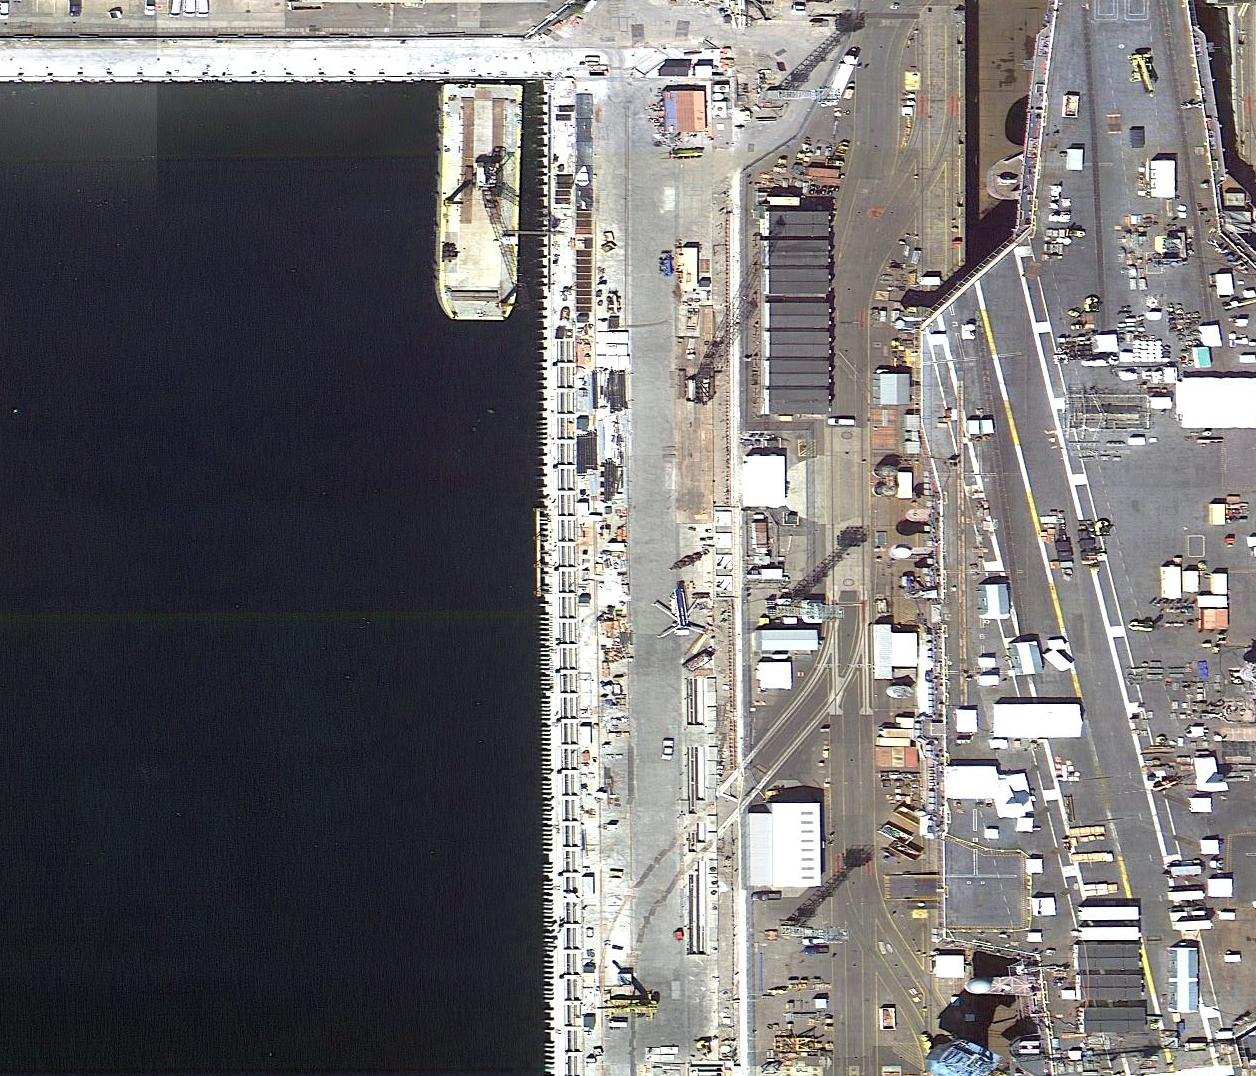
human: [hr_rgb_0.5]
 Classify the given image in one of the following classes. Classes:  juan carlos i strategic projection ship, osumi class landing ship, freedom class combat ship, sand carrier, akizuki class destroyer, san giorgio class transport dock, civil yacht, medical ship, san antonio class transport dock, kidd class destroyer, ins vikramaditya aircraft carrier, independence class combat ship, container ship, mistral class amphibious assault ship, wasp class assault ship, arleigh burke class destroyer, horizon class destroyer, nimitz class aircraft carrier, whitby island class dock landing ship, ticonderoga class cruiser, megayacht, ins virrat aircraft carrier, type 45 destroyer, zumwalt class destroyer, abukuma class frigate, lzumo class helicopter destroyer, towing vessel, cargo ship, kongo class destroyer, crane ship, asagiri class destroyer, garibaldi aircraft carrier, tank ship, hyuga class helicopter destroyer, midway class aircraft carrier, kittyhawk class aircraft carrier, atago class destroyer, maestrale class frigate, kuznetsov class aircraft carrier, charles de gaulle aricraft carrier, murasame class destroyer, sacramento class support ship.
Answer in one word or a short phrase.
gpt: Nimitz class aircraft carrier